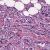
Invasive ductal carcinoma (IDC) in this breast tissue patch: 1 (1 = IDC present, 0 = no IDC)